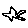
Label: star